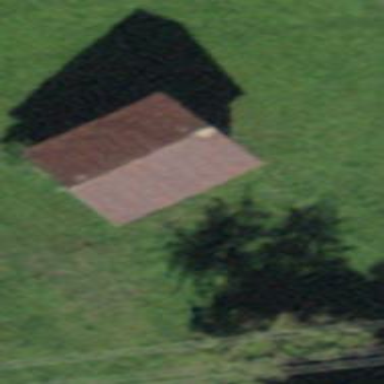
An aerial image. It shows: Shed building.